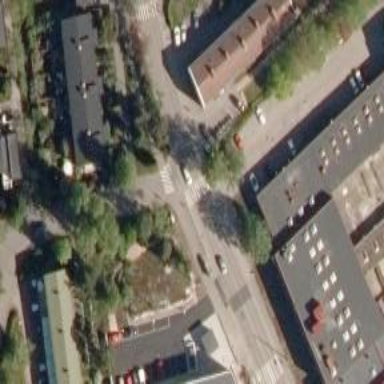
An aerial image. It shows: Asphalt cycleway with crossing.